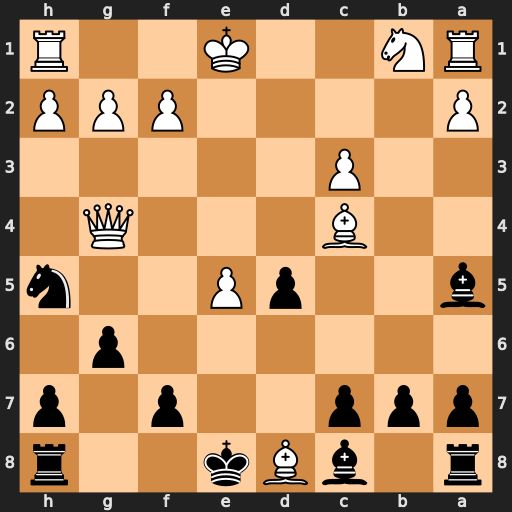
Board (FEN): r1bBk2r/ppp2p1p/6p1/b2pP2n/2B3Q1/2P5/P4PPP/RN2K2R
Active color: b
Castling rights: KQkq
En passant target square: -
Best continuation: Bxg4 Bxc7 Bxc7